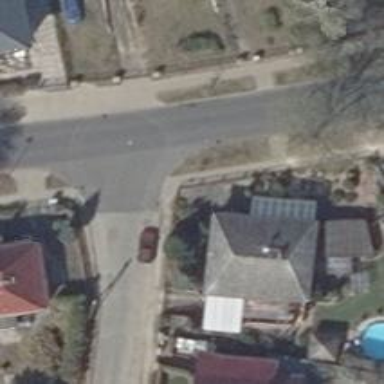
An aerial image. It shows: Residential road with asphalt surface. There is on-street parallel parking on both sides of the road.